Interaction volume radius: 5 \u00c5
Interaction volume height: 40 \u00c5
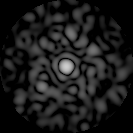
Disorder parameter: 0.8674